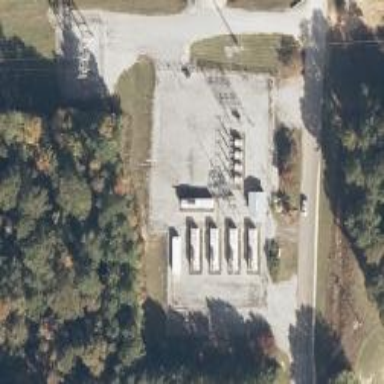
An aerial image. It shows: Generator is pictured.